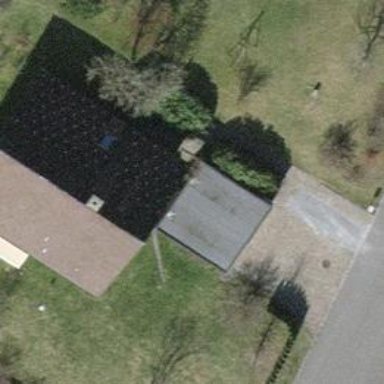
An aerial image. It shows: Flat-roofed garage.